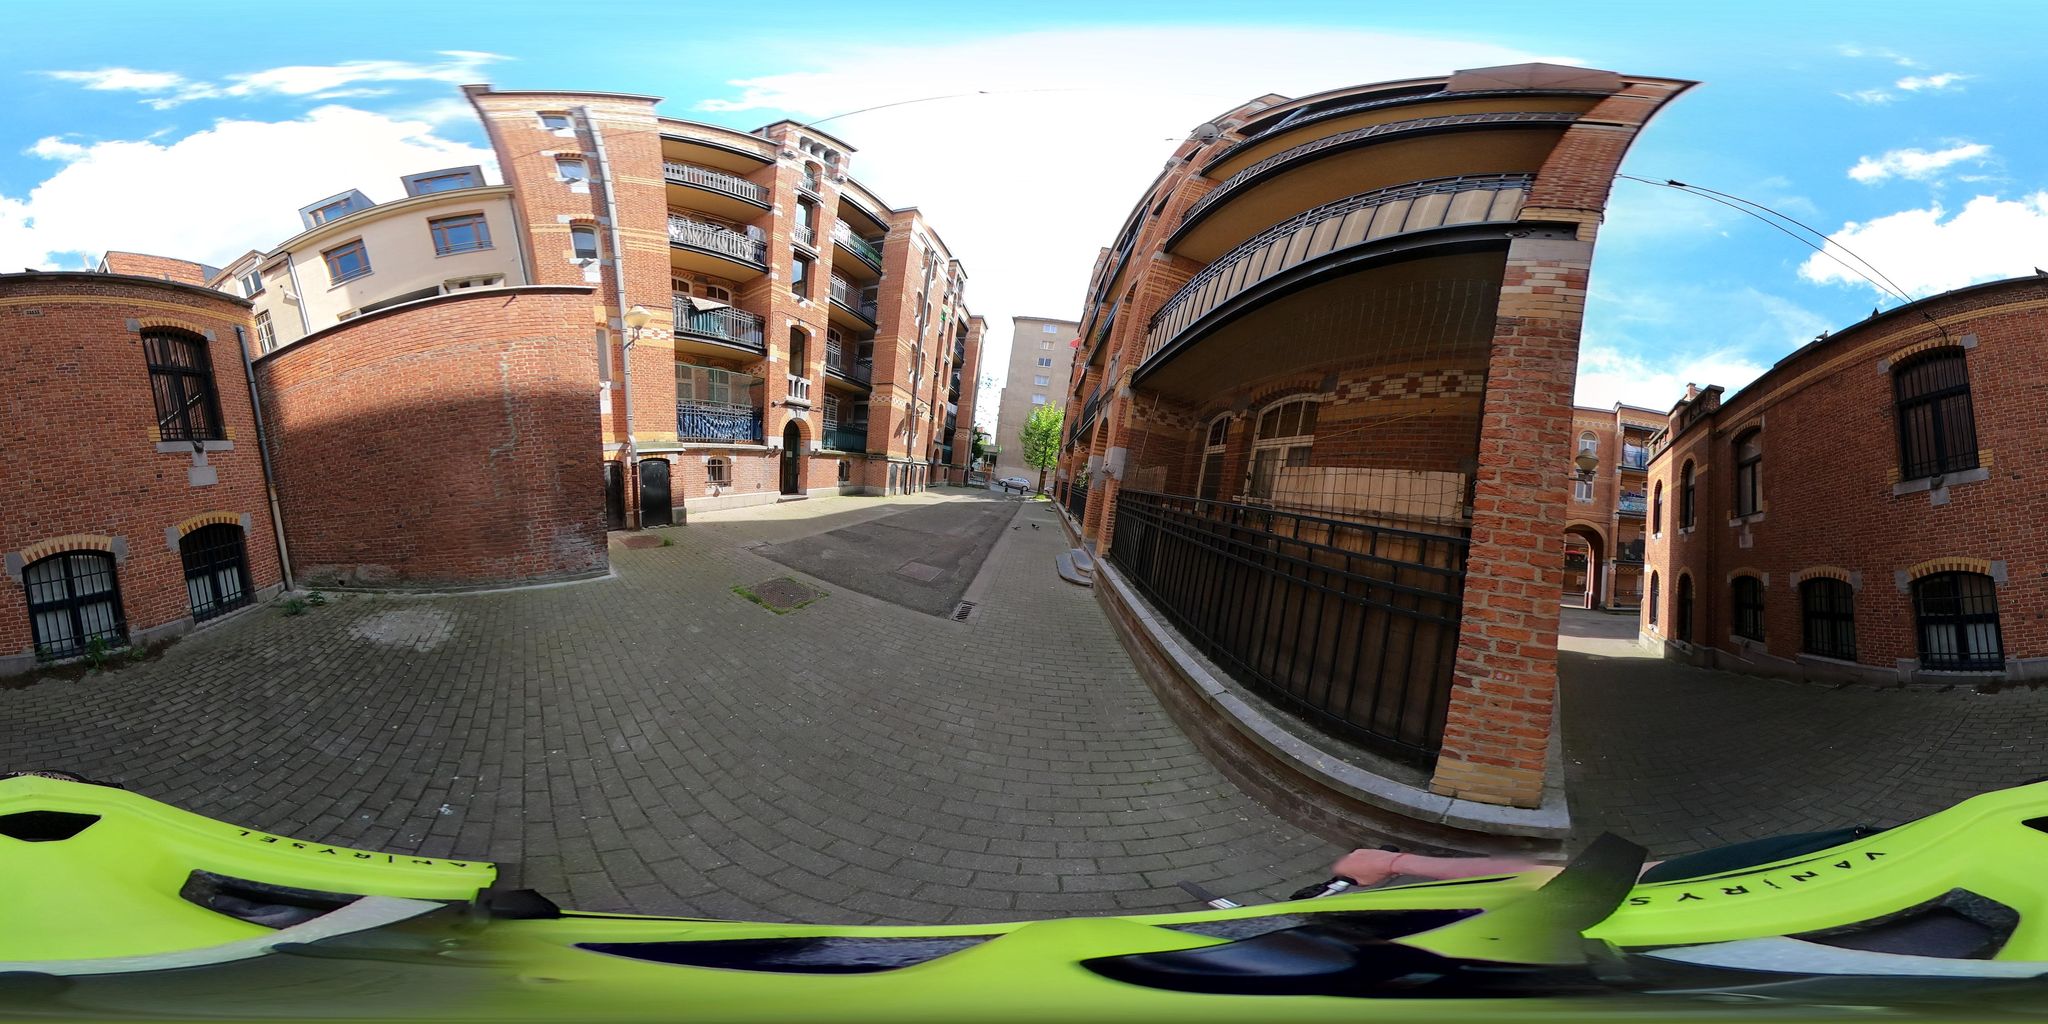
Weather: clear
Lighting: day
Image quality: good
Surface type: walking surface
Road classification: steps, pedestrian, living_street
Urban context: urban centre
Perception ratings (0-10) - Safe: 1.33, Lively: 4.29, Beautiful: 4.86, Boring: 2.88, Depressing: 5.07, Wealthy: 5.98